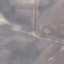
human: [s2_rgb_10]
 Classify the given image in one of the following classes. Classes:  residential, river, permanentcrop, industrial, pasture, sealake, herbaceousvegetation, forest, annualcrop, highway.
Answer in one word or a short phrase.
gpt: HerbaceousVegetation